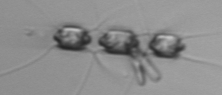
Label: Chaetoceros_didymus